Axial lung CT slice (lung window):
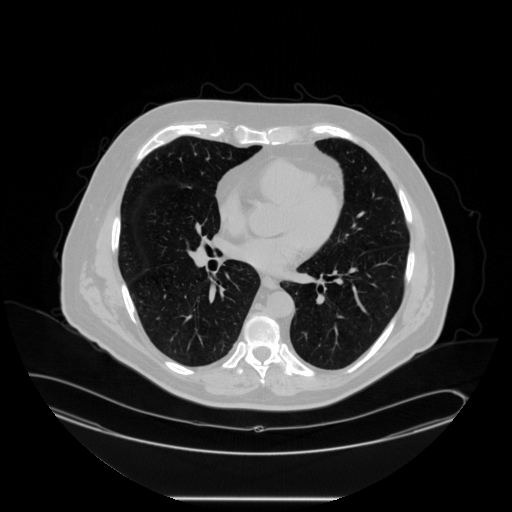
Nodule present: no